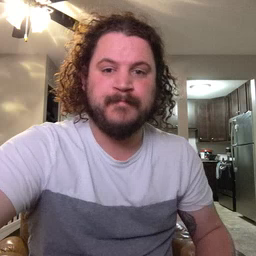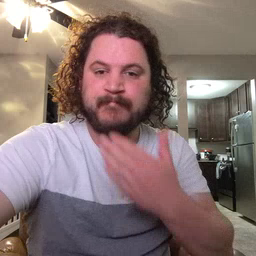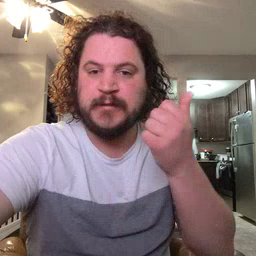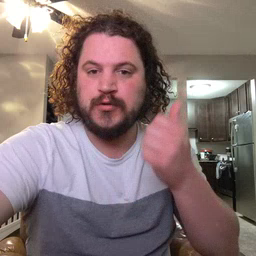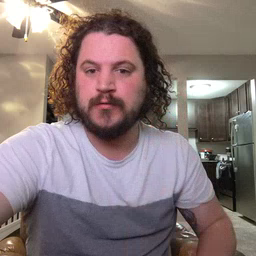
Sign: better